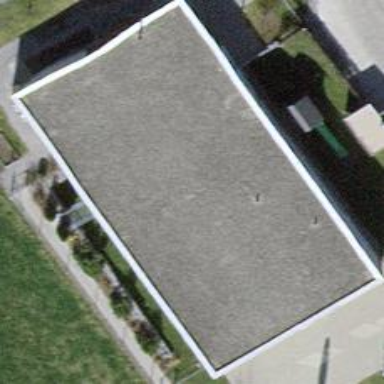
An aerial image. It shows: Building.